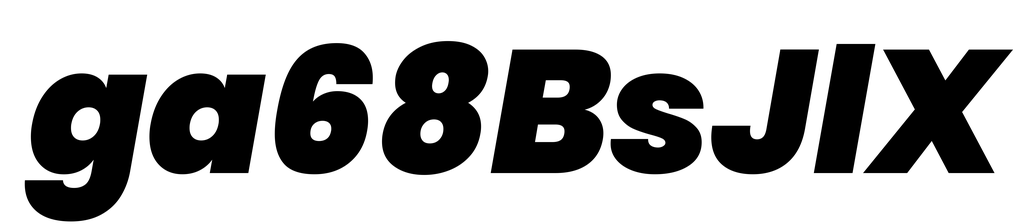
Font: Poppins-BlackItalic